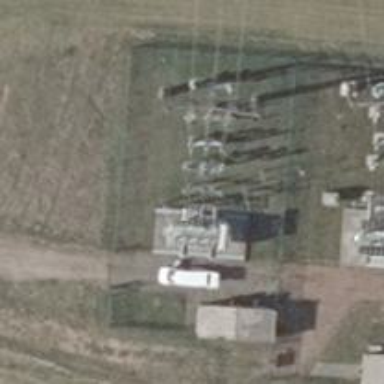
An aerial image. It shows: Switch used for power control.